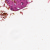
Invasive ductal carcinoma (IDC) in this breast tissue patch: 0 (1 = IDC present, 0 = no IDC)